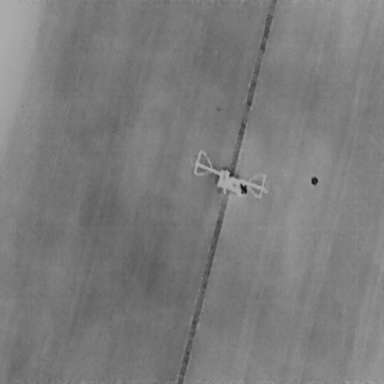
There are two People in the infrared image.